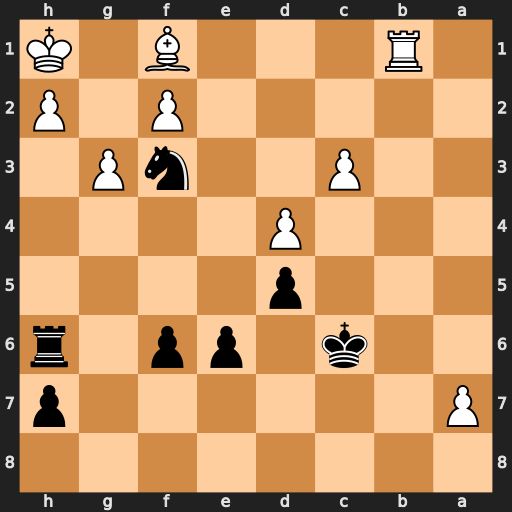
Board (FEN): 8/P6p/2k1pp1r/3p4/3P4/2P2nP1/5P1P/1R3B1K
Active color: b
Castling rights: -
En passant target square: -
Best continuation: Rxh2#